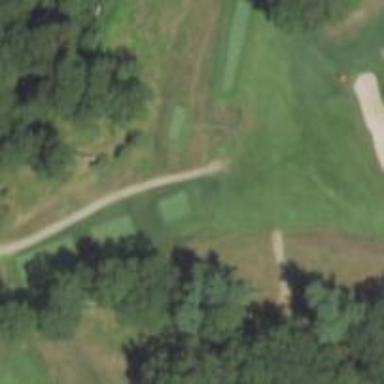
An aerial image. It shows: Path used for both walking and golf.